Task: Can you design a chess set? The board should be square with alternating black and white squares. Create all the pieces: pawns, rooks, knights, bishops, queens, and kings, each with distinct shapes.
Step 221:
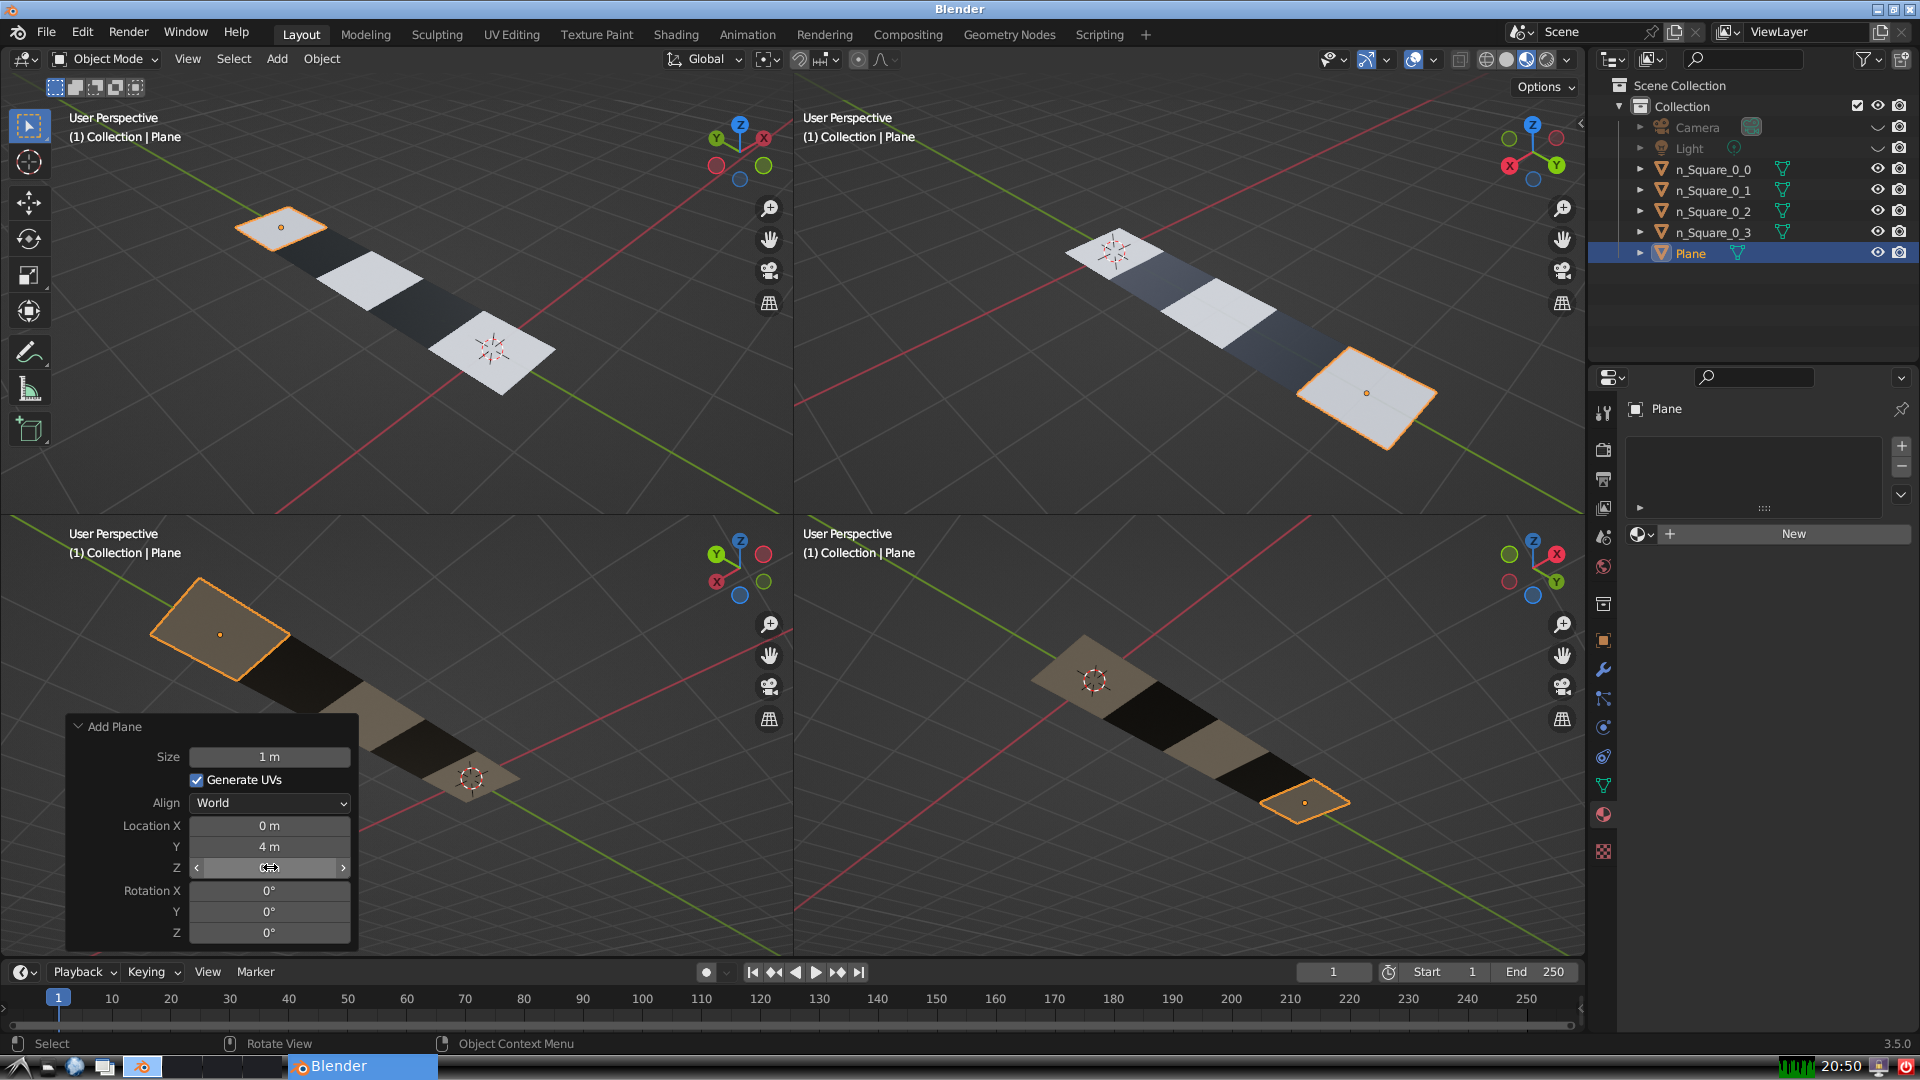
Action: click: no